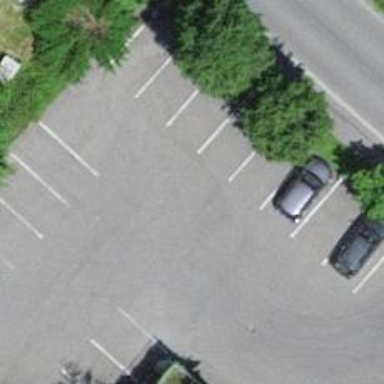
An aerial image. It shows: Road serving as parking aisle.